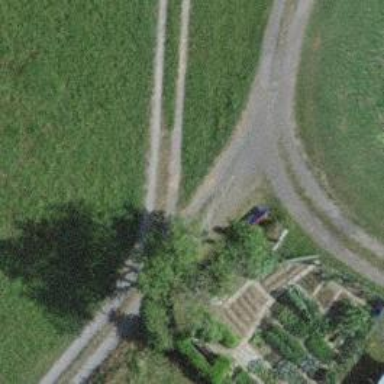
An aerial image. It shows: Wayside cross with historic significance.